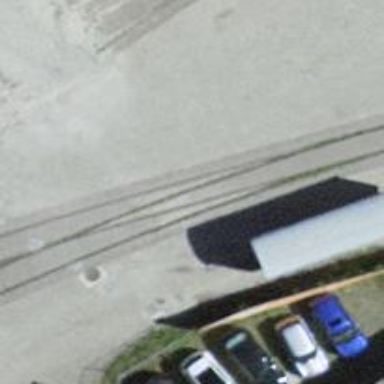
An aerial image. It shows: Railway switch.